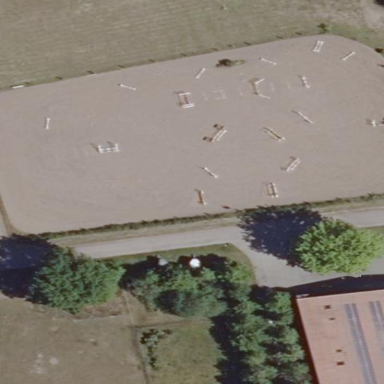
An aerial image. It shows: Equestrian pitch for leisure land activities.